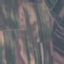
Label: PermanentCrop